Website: lowes
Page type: order-returns
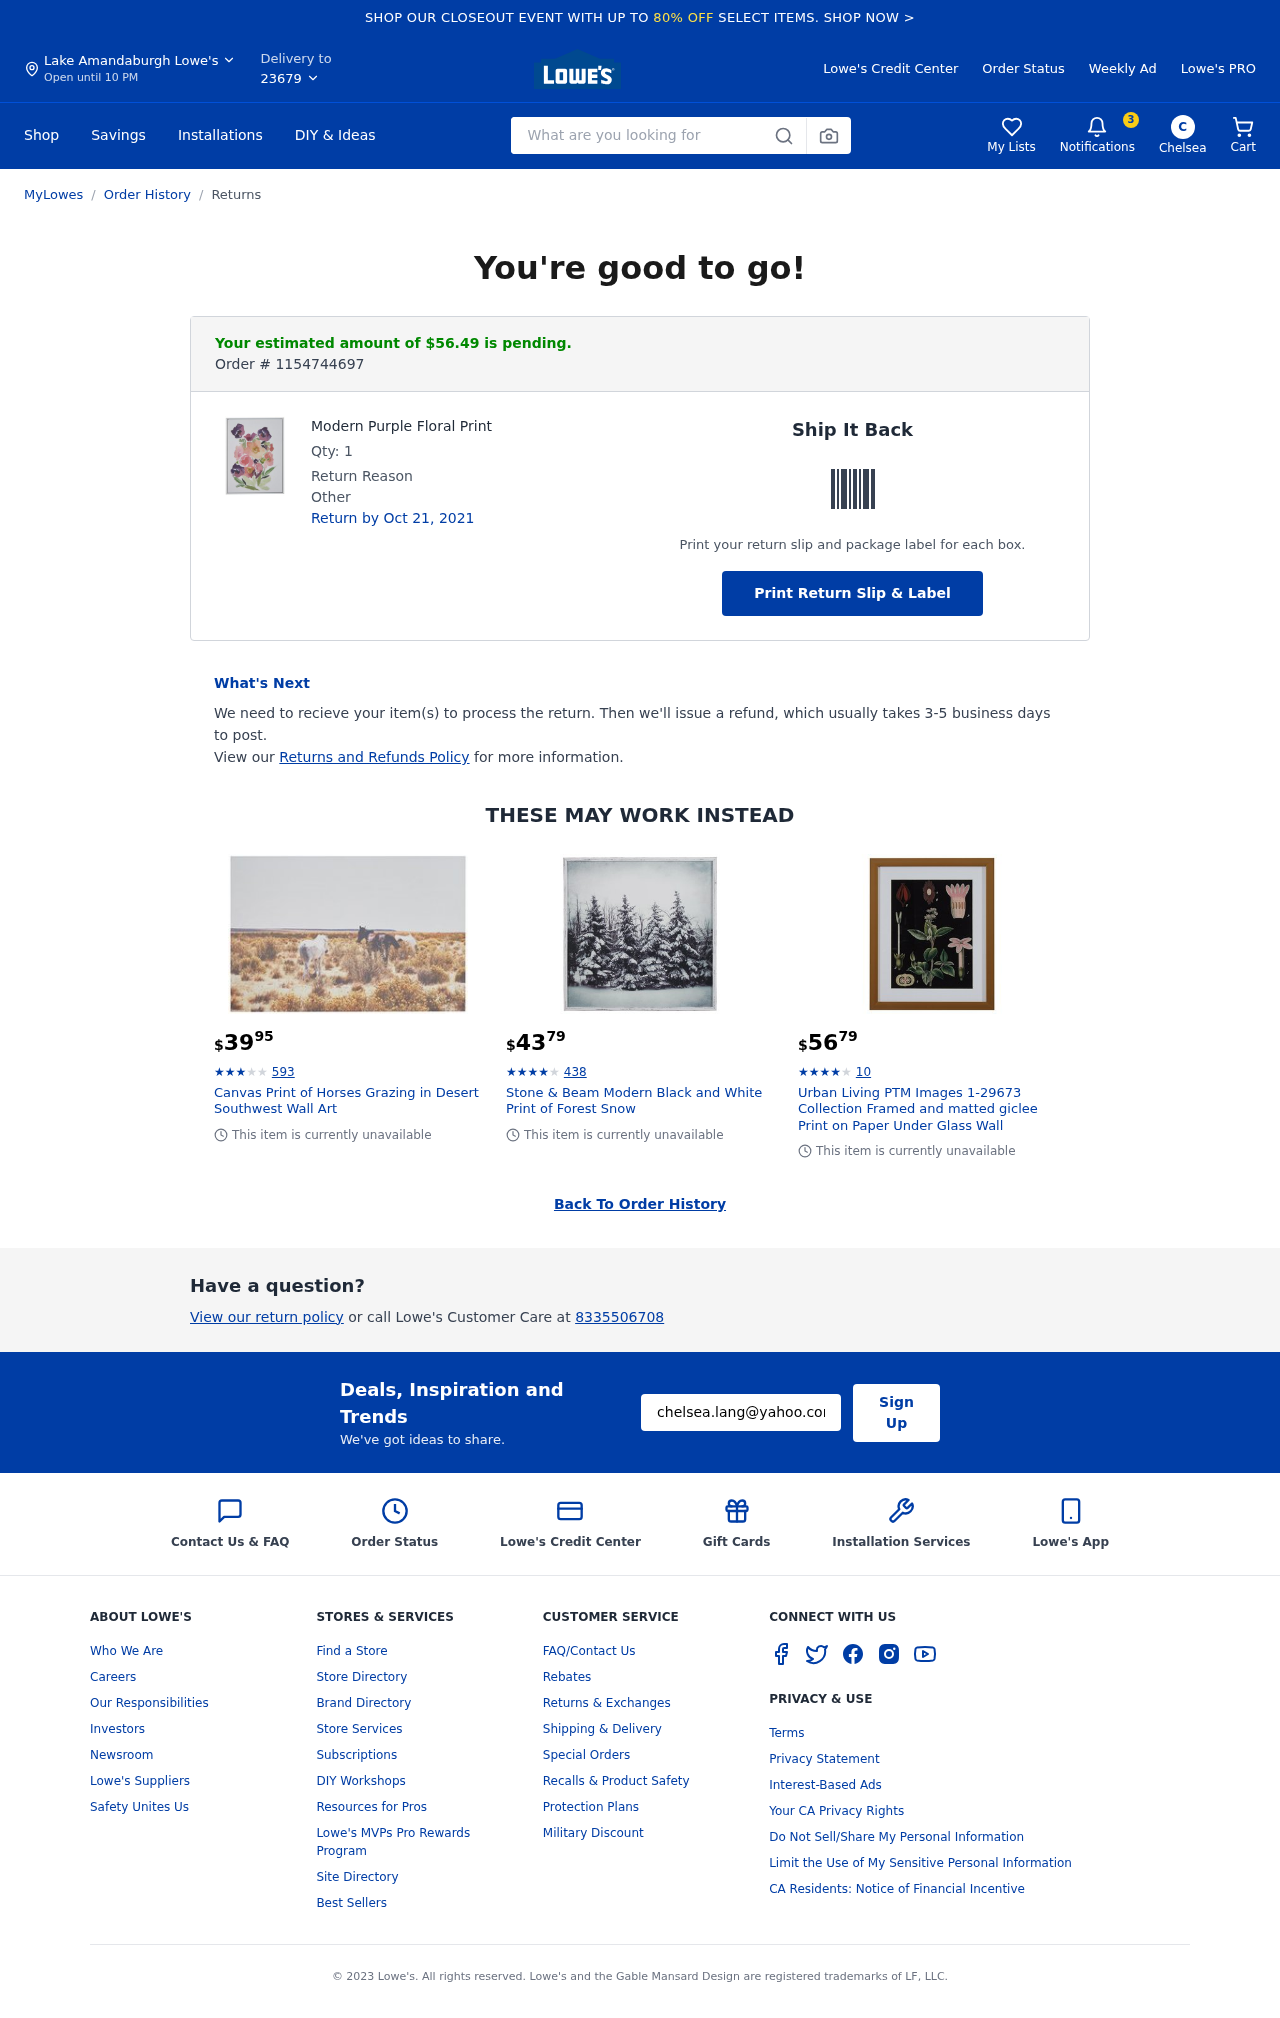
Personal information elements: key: PII_CITY
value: Lake Amandaburgh
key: PII_EMAIL
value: chelsea.lang@yahoo.com
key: PII_FIRSTNAME
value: Chelsea
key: PII_PHONE
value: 8335506708
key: PII_POSTCODE
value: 23679
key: PII_FIRSTNAME_INITIAL
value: C
Product elements: key: PRODUCT1_NAME
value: Modern Purple Floral Print
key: PRODUCT1_QUANTITY
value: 1
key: PRODUCT2_NAME
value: Canvas Print of Horses Grazing in Desert Southwest Wall Art
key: PRODUCT2_NUM_RATINGS
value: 593
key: PRODUCT2_PRICE
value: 39.95
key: PRODUCT2_RATING
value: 3.1
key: PRODUCT3_NAME
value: Stone & Beam Modern Black and White Print of Forest Snow
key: PRODUCT3_NUM_RATINGS
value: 438
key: PRODUCT3_PRICE
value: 43.79
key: PRODUCT3_RATING
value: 4.4
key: PRODUCT4_NAME
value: Urban Living PTM Images 1-29673 Collection Framed and matted giclee Print on Paper Under Glass Wall
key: PRODUCT4_NUM_RATINGS
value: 10
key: PRODUCT4_PRICE
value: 56.79
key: PRODUCT4_RATING
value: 4.6
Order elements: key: ORDER_NUM_ITEMS
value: Cart
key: ORDER_TOTAL
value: Your estimated amount of $56.49 is pending.
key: ORDER_ID
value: Order # 1154744697
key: ORDER_RETURN_BY_DATE
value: Return by Oct 21, 2021
Search elements: key: HEADER_SEARCH
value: What are you looking for
Other elements: key: NOTIFICATION_COUNT
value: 3